Field crop: maize
Growth stage: 2
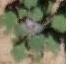
Species: chenopodium